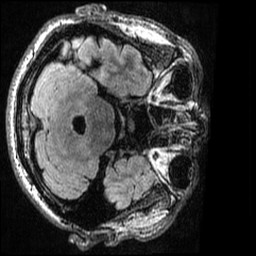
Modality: T2w
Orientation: axial
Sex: male
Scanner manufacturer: ge
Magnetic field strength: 3 T
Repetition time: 6 s
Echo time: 0.1282 s